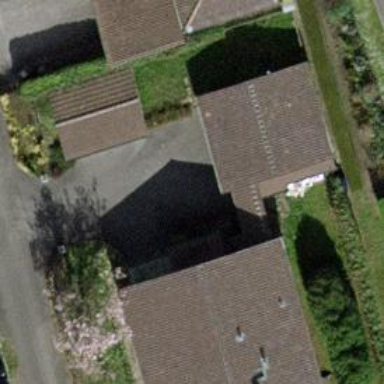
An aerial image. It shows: Garden enclosed by fence.